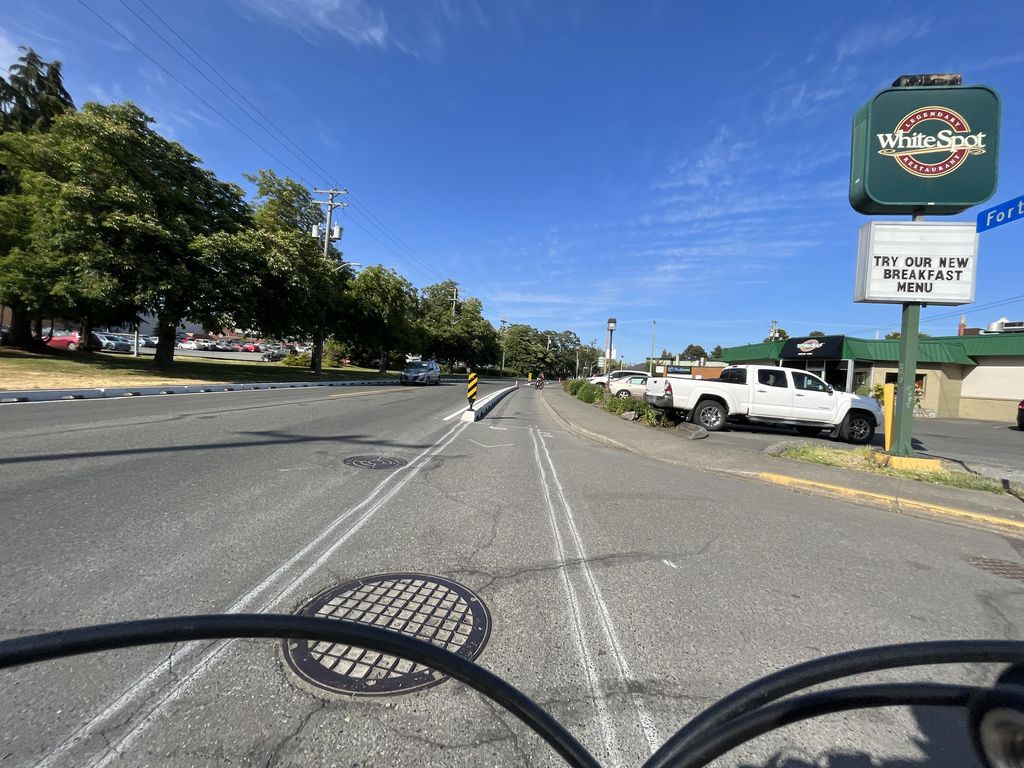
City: victoria